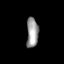
Tissue: prostate
Cell type: Epithelial cells
Senescence score: 0.6892
Nuclear area (px): 347
Mean DAPI intensity: 153